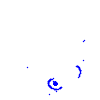
Particle: electron